Question: I would like to show a product balance in a TextBox when a product is selected from DataGridView.
When product is selected and the tab button is pressed then the product balance should be shown in the TextBox.
All the data is loaded from an Microsoft Access database. How can i achieve this.
'''
private void dataGridView1_EditingControlShowing(object sender, DataGridViewEditingControlShowingEventArgs e)
{
e.Control.KeyPress -= new KeyPressEventHandler(dataGridView1_KeyPress);
if (dataGridView1.CurrentCell.ColumnIndex == 1) //Desired Column
{
//getSum() function gives sum of a db table column
textBox1.Text = getSum();
}
}
'''

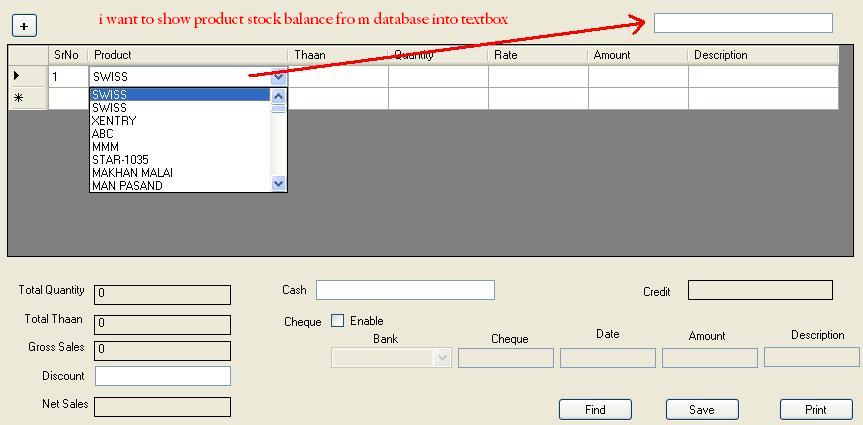
Answer: After a long time this was done .......and i am posting this for other user too!
My Question was
"**I would like to show a product balance in a TextBox when a product is selected from DataGridView. When product is selected and the tab button is pressed then the product balance should be shown in the TextBox. All the data is loaded from an Microsoft Access database. How can i achieve this."
I think the subject is "how to show textbox value when datagridview combobox value is selected"
'''
private void dataGridView1_CellEndEdit(object sender, DataGridViewCellEventArgs e)
{
if (dataGridView1.CurrentCell.ColumnIndex == 0) //Desired Column
{
myCon.Open();
OleDbCommand cmd1 = new OleDbCommand("SELECT sum_stock_purchase_quantity, sum_stock_purchase_quantity_thaan from productPurchaseQuery where stock_product_id=" + this.dataGridView1.CurrentCell.Value.ToString() + "");
cmd1.Connection = myCon;
OleDbDataReader reader = null;
reader = cmd1.ExecuteReader();
if (reader.HasRows)
{
while (reader.Read())
{
textBox9.Text = Convert.ToString(reader["sum_stock_purchase_quantity"]);
textBox2.Text = Convert.ToString(reader["sum_stock_purchase_quantity_thaan"]);
}
}
else
{
textBox9.Text = "0.0";
textBox2.Text = "0.0";
}
myCon.Close();
'''
Guys i did this. But this may be good or bad. But my objective is achieved.